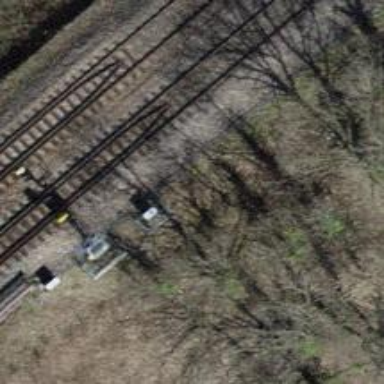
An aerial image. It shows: Railway bridge with single track. The bridge has arch structure.